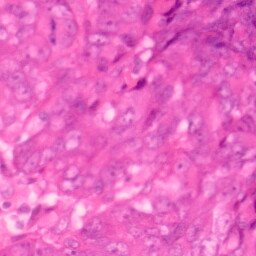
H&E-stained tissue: Colon